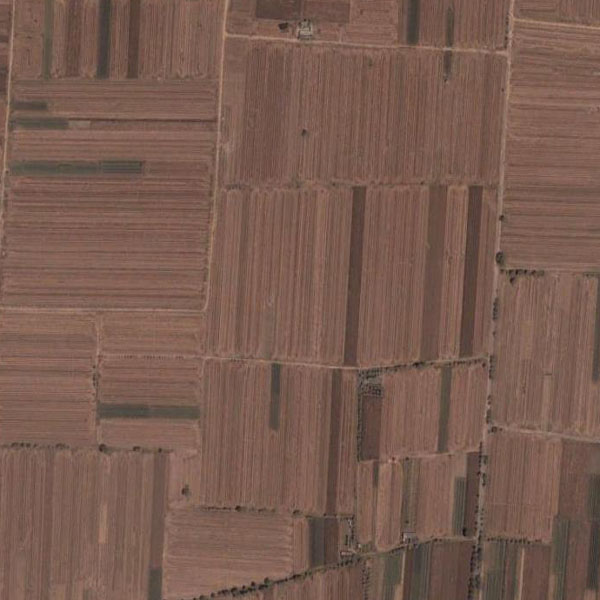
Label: Farmland